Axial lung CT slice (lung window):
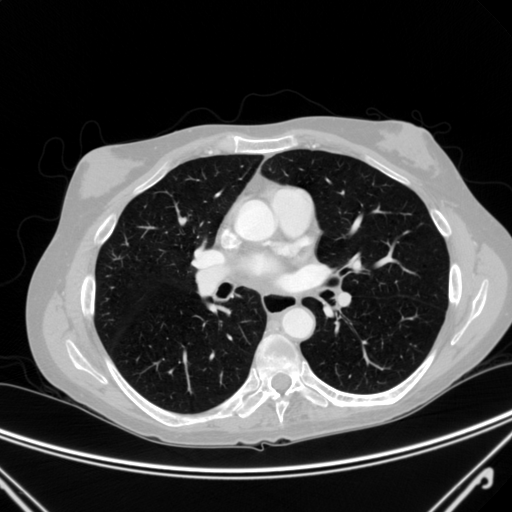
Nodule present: no